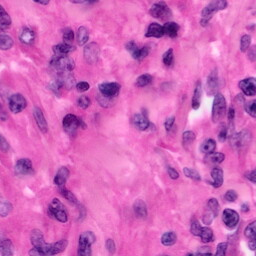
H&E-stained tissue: Pancreatic